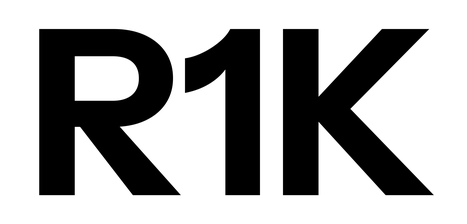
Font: InstrumentSans_Bold